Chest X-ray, PA view. Patient: 25 years old, sex M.
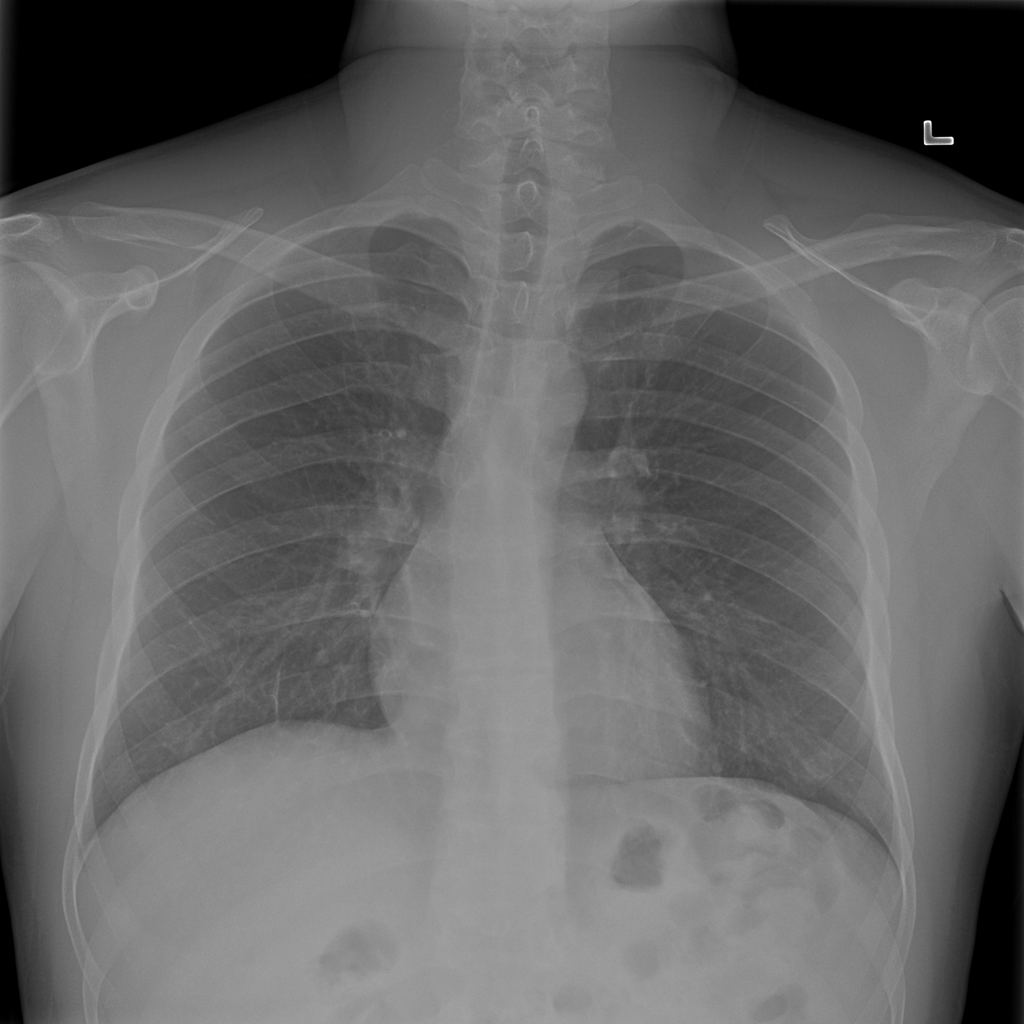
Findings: No Finding